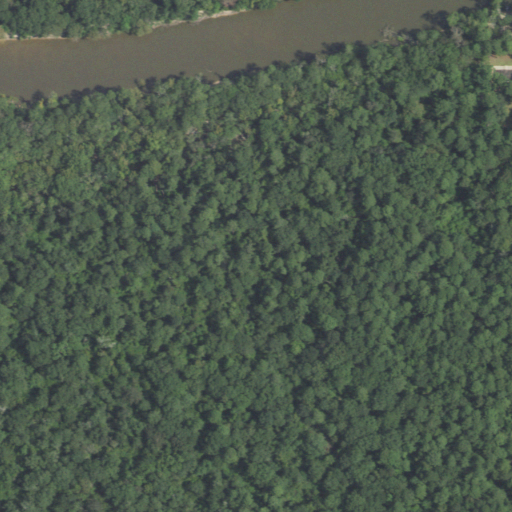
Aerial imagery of cliff(s) in Louisiana named Phillips Bluff containing woody wetlands, evergreen forest, open water, mixed forest, herbaceous wetlands, and open development